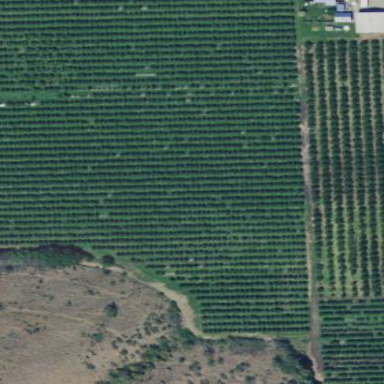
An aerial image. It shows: Orchard.